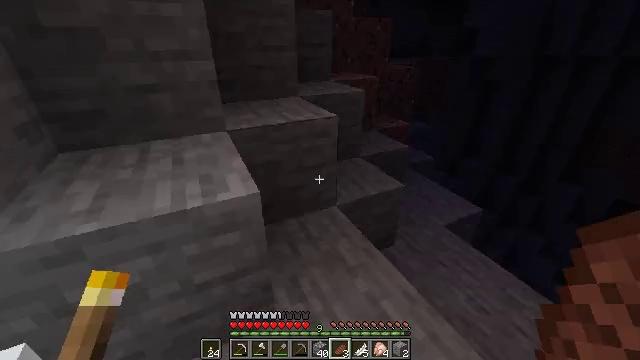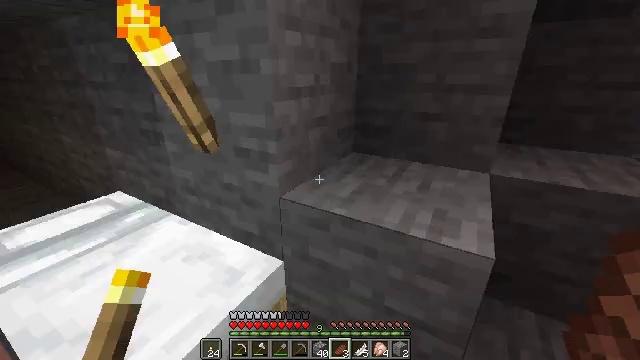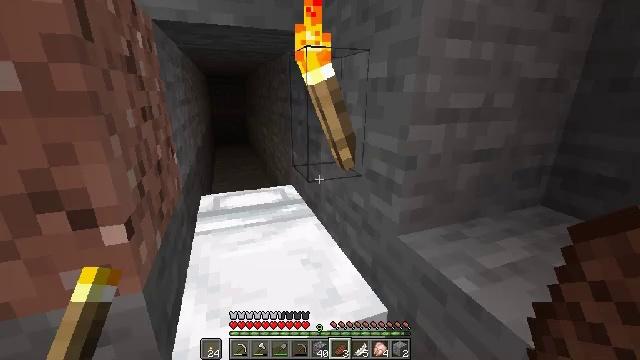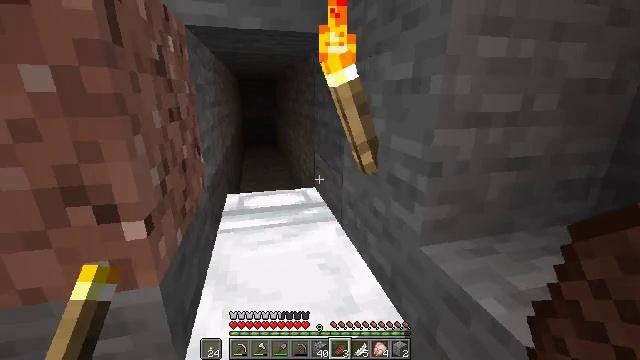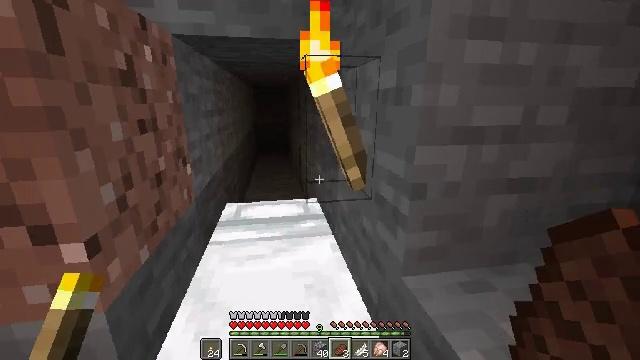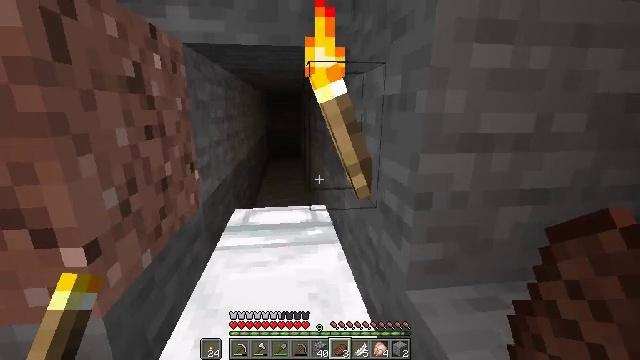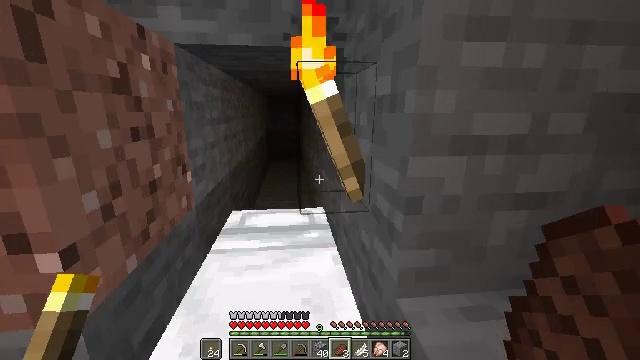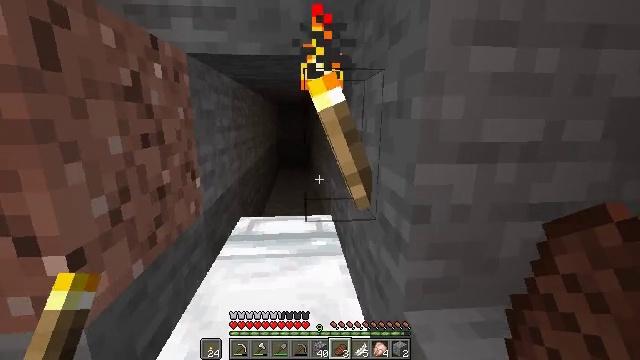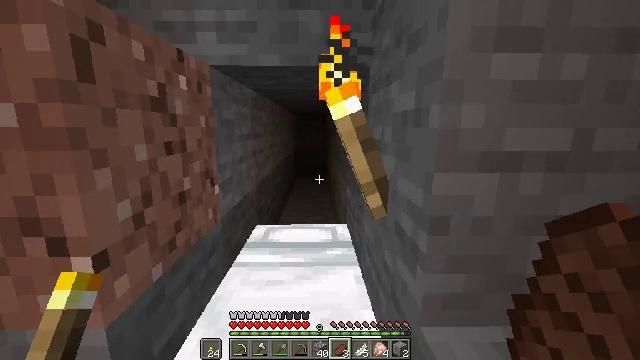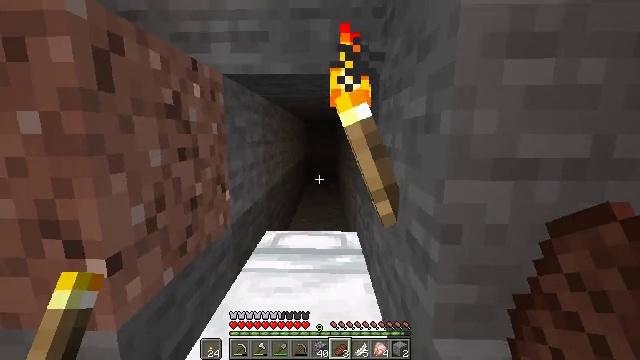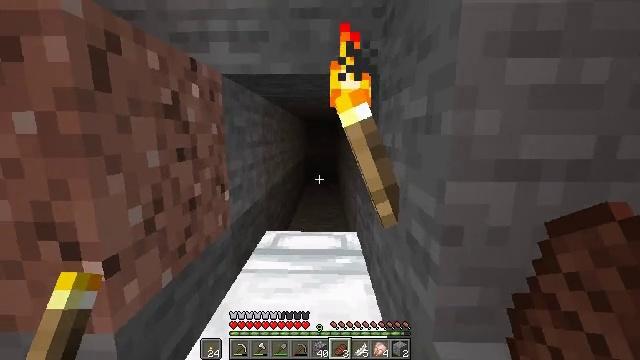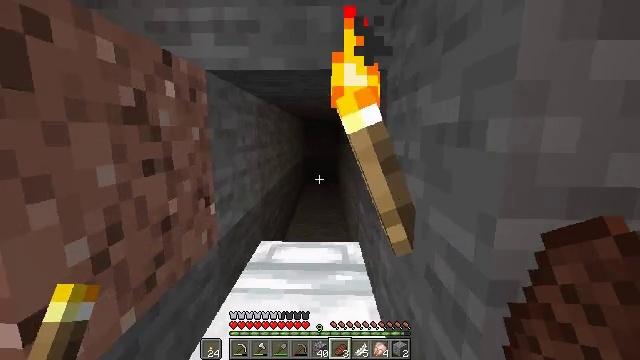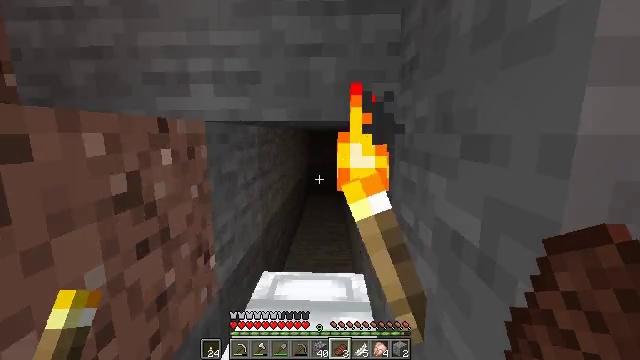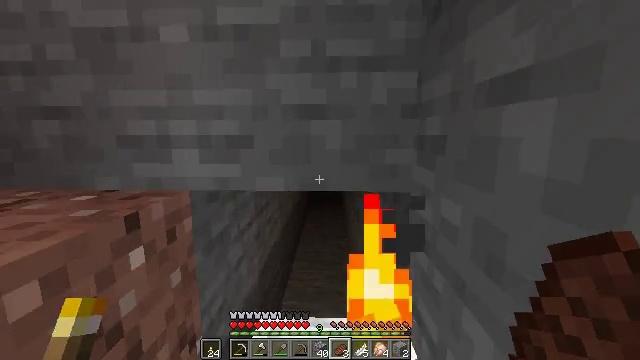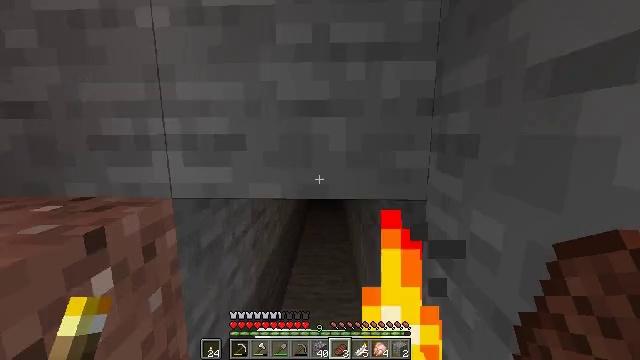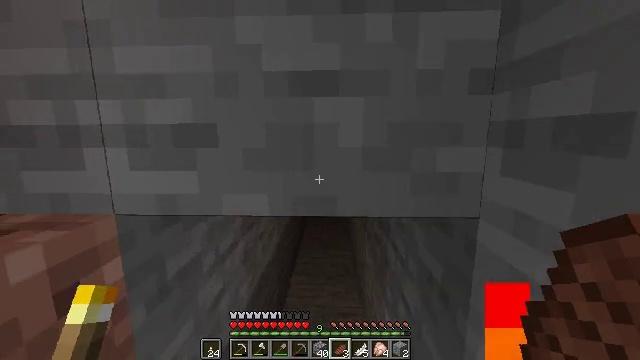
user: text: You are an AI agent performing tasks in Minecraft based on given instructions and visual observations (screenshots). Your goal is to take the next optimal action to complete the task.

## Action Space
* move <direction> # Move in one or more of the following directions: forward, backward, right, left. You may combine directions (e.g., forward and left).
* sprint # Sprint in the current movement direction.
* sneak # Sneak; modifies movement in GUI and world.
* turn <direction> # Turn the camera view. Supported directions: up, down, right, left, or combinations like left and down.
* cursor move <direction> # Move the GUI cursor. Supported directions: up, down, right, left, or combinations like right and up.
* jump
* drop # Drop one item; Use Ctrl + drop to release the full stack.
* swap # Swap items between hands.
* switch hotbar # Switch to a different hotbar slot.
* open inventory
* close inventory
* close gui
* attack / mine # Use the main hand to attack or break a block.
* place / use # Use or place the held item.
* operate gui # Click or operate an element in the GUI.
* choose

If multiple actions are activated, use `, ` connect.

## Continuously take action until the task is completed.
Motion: motion action
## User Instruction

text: Remove the white bed from its place.
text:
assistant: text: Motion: move forward and move right, turn left and up
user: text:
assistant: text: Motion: move forward and move right, turn left and up
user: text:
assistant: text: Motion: move forward and move right, turn left
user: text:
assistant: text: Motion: turn left and up
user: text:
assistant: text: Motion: turn left and up
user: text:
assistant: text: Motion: no_op
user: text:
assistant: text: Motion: turn left and up
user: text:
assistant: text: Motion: turn left and up
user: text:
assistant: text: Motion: turn left and up
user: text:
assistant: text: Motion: move forward
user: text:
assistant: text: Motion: move forward
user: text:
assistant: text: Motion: move forward
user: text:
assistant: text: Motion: move forward
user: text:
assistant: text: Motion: move forward
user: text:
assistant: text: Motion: move forward
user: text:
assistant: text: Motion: move forward
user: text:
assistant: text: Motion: move forward
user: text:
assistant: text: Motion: turn right and up
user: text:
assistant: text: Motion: turn right and up
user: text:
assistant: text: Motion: turn left and up
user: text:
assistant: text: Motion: turn left and up
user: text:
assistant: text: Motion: turn left and up
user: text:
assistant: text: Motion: move back, turn down
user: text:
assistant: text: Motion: move back, turn down
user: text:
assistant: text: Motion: move back
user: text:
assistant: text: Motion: move back
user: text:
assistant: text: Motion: turn left and down
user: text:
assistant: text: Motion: turn left and down
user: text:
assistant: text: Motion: turn left and down
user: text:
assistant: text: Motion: turn left and down